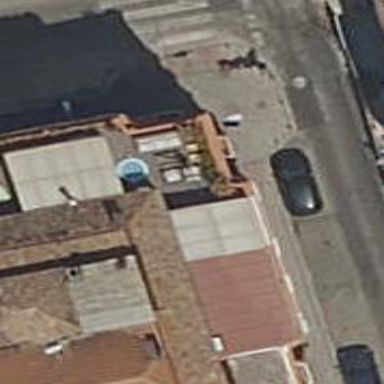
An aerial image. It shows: Restaurant.